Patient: sex M, age 71
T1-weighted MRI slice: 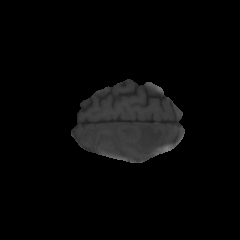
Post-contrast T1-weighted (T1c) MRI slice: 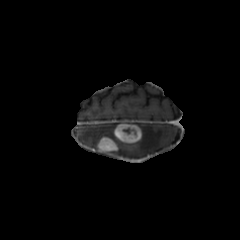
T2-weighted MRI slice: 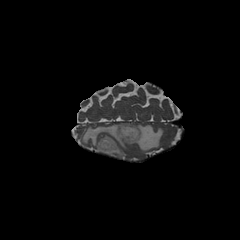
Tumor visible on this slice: yes
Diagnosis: Glioblastoma, IDH-wildtype
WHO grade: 4